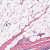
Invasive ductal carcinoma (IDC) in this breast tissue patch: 0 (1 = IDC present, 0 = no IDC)